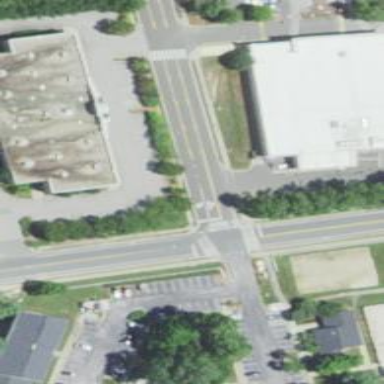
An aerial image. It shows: Marked crossing on the road.